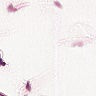
Metastatic tissue present: no